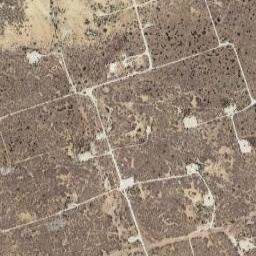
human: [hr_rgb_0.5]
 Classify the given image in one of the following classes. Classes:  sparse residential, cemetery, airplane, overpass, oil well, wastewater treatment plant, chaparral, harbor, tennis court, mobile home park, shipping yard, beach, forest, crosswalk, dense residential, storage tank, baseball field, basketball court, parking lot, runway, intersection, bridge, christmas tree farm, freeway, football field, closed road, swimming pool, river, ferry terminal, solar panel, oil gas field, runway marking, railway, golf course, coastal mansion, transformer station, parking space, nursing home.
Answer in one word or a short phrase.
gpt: oil gas field